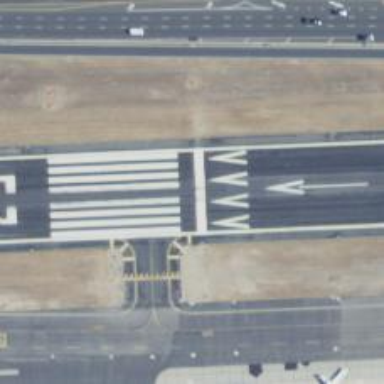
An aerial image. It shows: The threshold of airport.